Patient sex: M
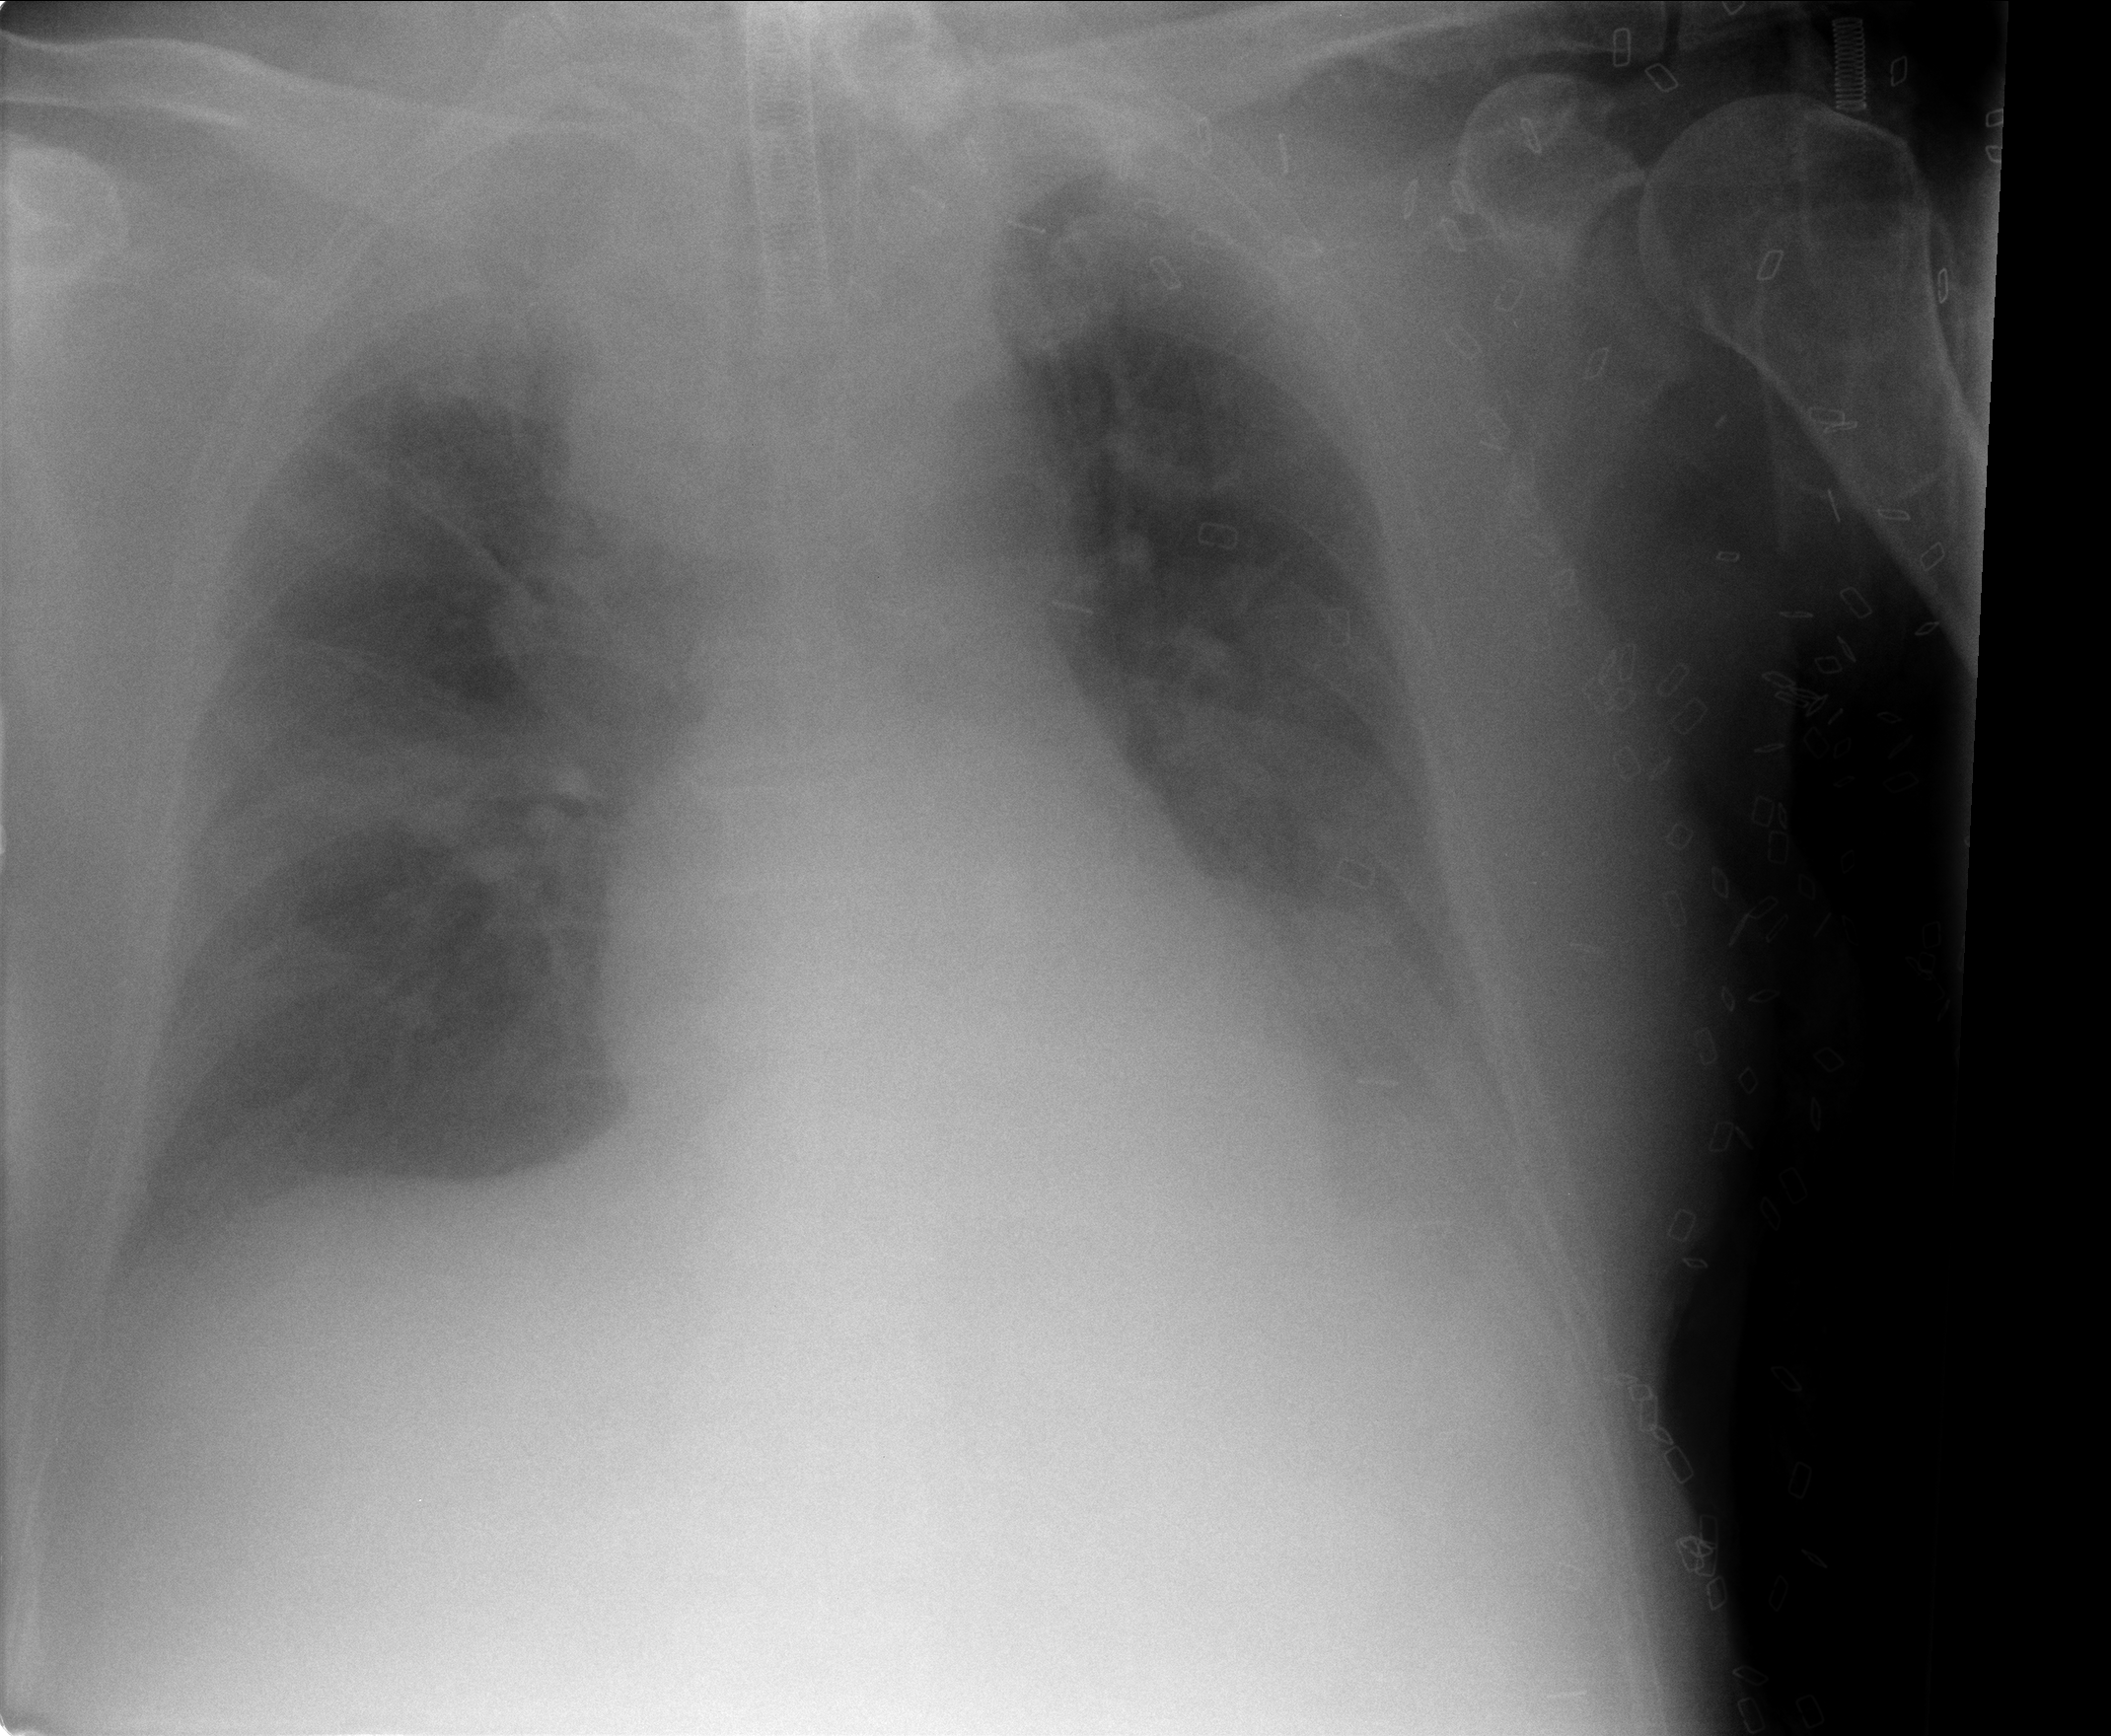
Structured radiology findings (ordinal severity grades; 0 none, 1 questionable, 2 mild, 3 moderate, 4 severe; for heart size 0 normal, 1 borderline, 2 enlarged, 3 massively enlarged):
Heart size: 0
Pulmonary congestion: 0
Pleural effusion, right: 2
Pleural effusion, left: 2
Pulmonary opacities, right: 2
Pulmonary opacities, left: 2
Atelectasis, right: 2
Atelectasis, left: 2